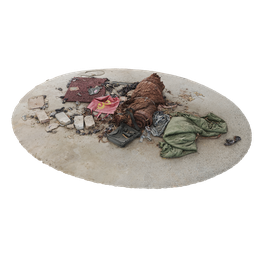
Label: architecture